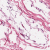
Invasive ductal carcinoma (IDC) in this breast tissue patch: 0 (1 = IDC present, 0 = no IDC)